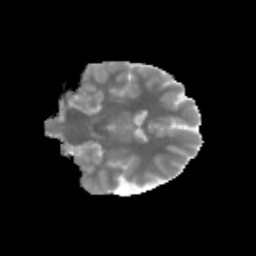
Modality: MD
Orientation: coronal
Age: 12
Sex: male
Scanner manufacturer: siemens
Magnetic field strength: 3 T
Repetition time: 3.8 s
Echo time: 0.07 s